Interaction volume radius: 5 \u00c5
Interaction volume height: 30 \u00c5
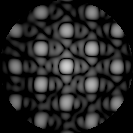
Disorder parameter: 0.07501